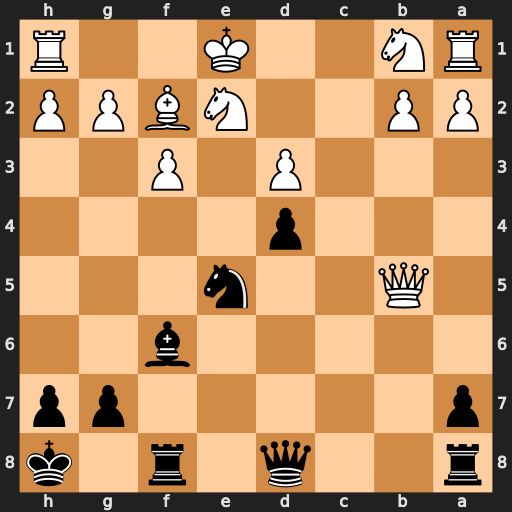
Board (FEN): r2q1r1k/p5pp/5b2/1Q2n3/3p4/3P1P2/PP2NBPP/RN2K2R
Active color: b
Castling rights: KQ
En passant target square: -
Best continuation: Rb8 Qxe5 Bxe5